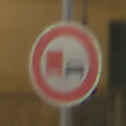
Verkehrszeichen: UeberholverbotKraftfahrzeuge
Umgebung: Outdoor, Urban
Tageszeit: Night
Wetter: PartlyCloudy
Licht: Artificial
Jahreszeit: NotSpecified
Kontrast: HighContrast